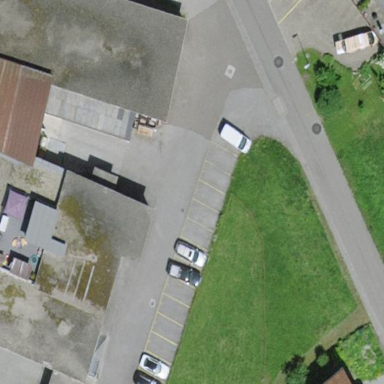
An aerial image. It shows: Parking area.